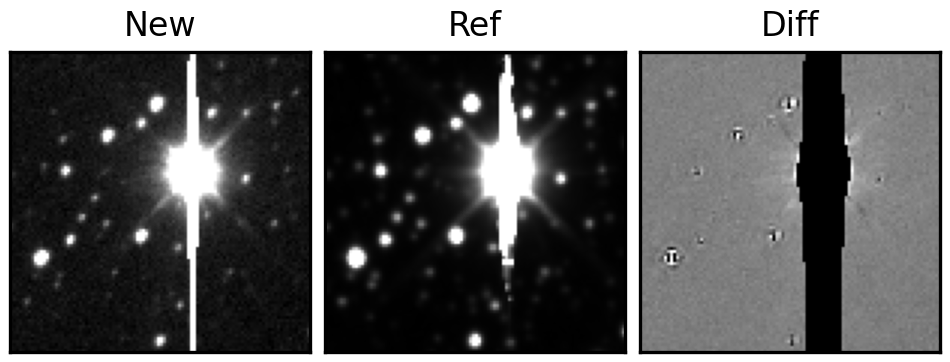
Label: bogus